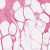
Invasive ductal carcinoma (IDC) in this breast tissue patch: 0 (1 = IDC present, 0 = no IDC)